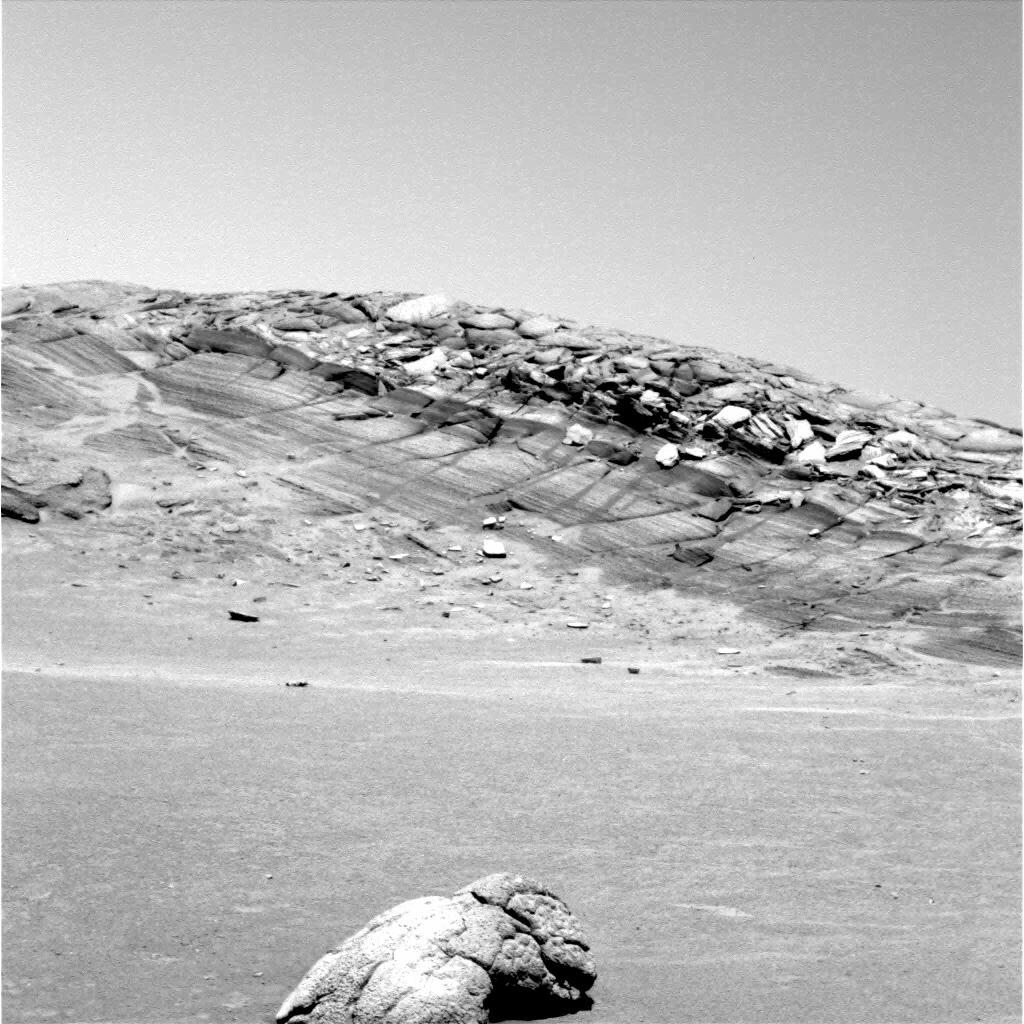
Terrain classes present: Bedrock, Gravel / Sand / Soil, Rock, Shadow, Sky / Distant Mountains